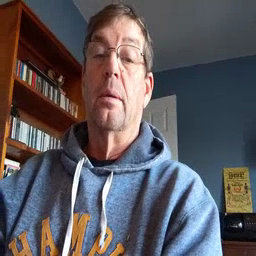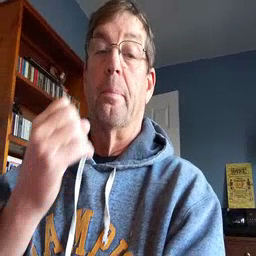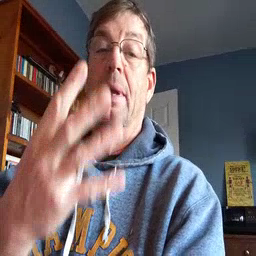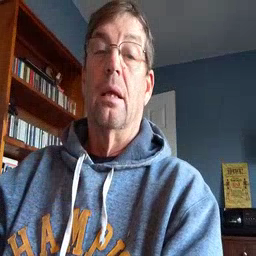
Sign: many